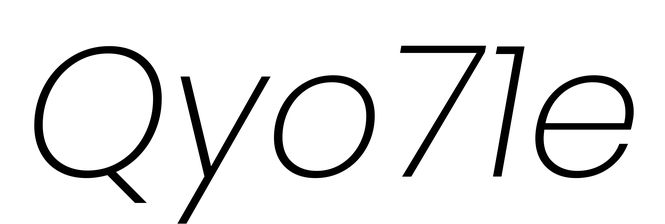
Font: Poppins-ExtraLightItalic